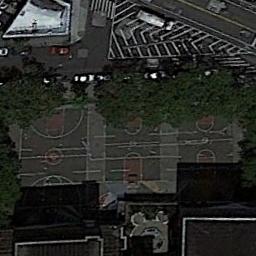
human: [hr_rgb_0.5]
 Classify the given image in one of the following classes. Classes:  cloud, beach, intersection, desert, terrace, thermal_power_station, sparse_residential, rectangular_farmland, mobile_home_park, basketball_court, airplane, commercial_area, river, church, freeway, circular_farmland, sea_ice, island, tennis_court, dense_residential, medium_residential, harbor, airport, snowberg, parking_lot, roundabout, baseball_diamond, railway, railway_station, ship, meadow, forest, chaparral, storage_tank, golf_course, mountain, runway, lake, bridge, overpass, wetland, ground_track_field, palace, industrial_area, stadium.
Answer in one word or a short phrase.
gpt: basketball_court